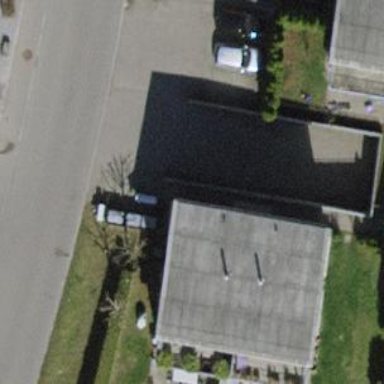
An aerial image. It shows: Building with tile roof.